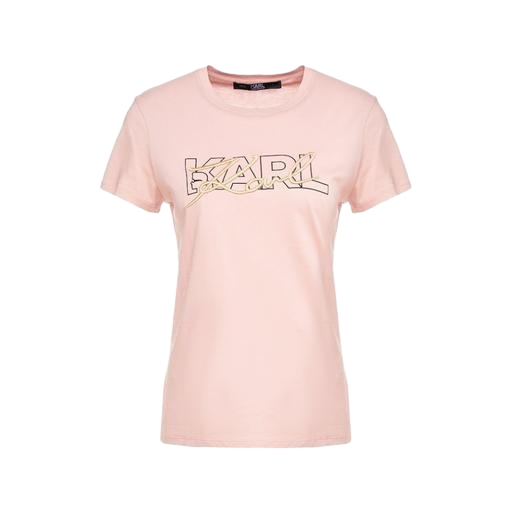
pink pima logo tee, pink short-sleeve tee, pink graphic t-shirt, white background